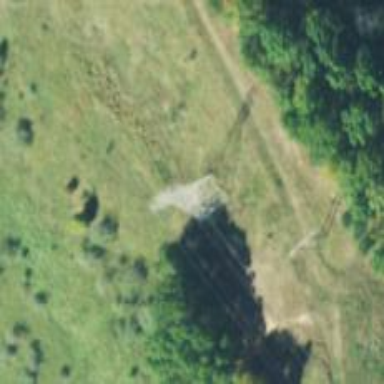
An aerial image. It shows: Lattice structure tower used for power transmission.